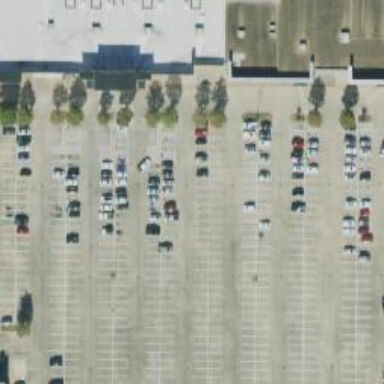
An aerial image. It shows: Parking space is available.